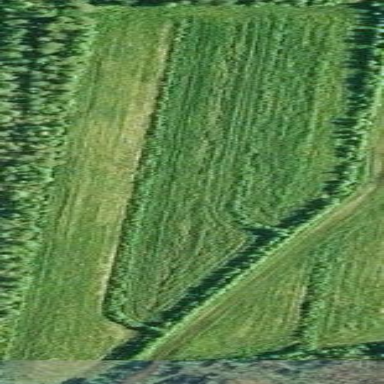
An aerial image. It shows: Open area covered with grass.